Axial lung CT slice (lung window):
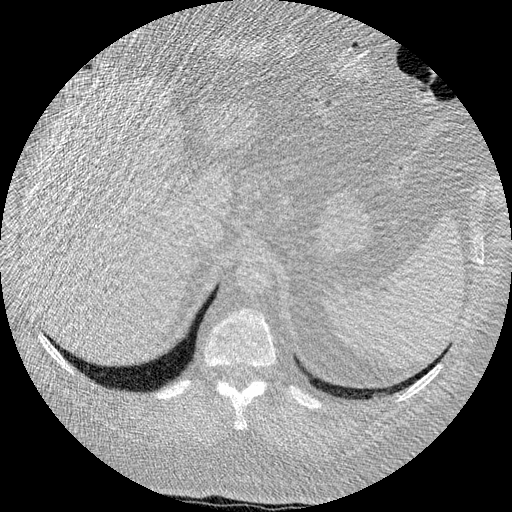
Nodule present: no